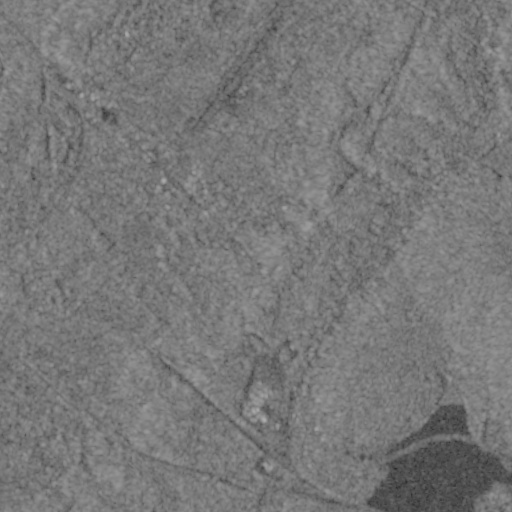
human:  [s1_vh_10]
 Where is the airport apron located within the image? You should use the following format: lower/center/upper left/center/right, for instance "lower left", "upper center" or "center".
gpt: The airport apron is located in the upper center of the image.
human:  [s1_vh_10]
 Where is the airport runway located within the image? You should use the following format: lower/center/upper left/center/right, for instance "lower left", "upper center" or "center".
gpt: The airport runway is located in the upper center of the image.
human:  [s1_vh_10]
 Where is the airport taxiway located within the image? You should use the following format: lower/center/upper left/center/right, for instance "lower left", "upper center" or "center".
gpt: The airport taxiway is located in the upper center of the image.
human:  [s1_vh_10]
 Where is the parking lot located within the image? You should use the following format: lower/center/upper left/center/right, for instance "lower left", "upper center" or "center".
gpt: The parking lot is located in the lower center of the image.
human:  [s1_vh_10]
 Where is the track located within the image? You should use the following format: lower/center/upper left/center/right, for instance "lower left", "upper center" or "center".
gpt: There is no track in the image.

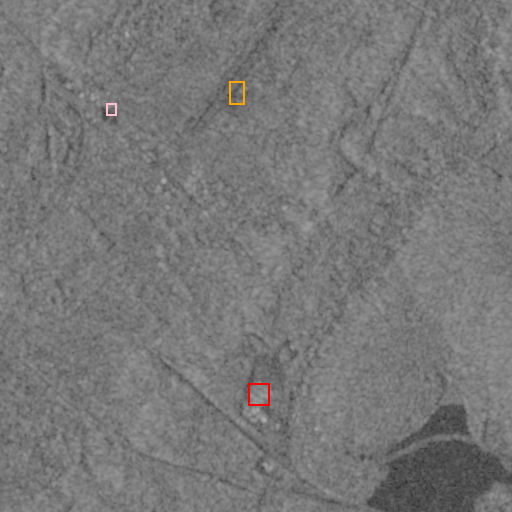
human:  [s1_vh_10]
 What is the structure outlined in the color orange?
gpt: The structure outlined in orange is an airport apron.
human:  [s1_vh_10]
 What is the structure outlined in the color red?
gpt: The structure outlined in red is a parking lot.
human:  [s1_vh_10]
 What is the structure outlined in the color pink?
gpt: The structure outlined in pink is a building.
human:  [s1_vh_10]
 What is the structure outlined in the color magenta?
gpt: There is no magenta outline.